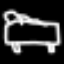
Label: bed